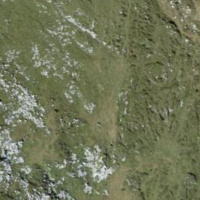
EUNIS habitat code: 26
Species observed at this site:
Campanula thyrsoides